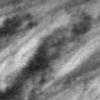
Label: no_change